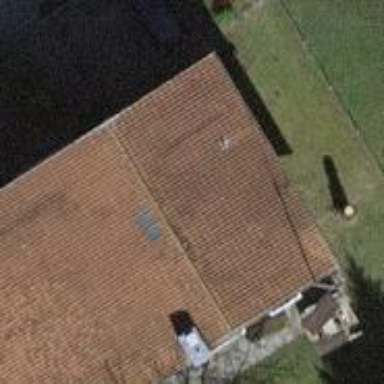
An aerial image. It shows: Simple and straightforward house.